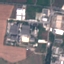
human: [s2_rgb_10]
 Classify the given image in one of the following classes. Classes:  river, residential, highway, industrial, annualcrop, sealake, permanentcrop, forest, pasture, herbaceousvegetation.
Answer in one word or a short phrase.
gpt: Industrial